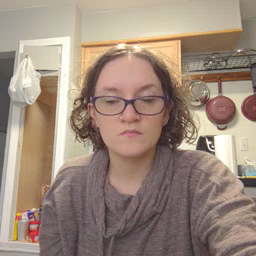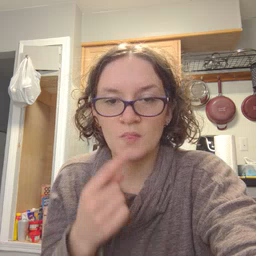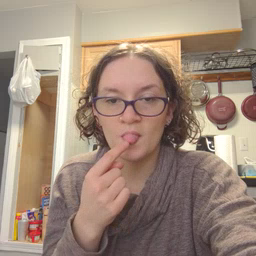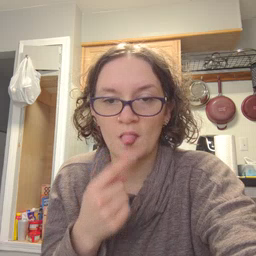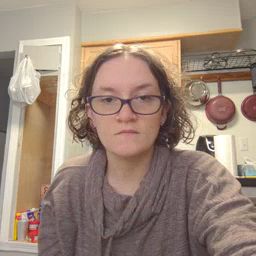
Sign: tongue